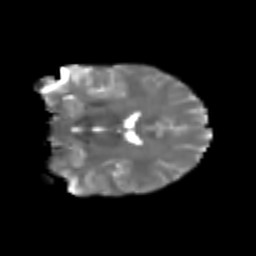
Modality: T2w
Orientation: coronal
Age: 23
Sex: male
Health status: healthy